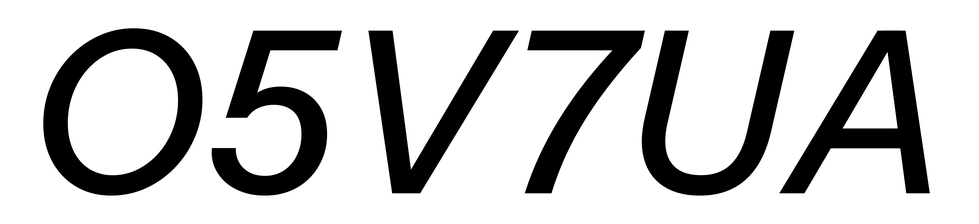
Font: InstrumentSans-Italic_Medium_Italic